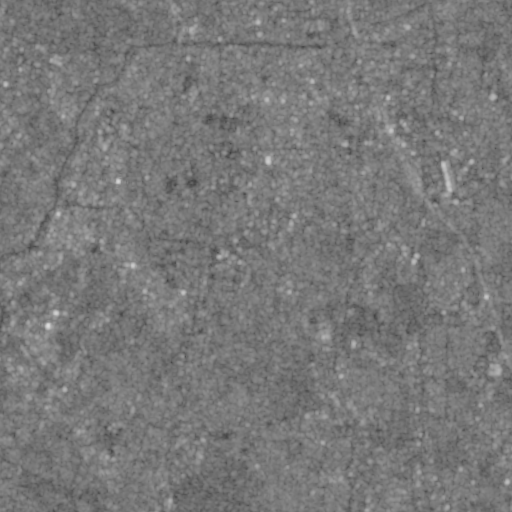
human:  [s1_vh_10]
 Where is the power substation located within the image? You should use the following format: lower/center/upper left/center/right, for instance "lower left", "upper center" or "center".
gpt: The power substation is located in the upper right of the image.
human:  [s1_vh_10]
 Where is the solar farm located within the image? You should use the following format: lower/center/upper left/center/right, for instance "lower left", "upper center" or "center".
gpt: The solar farm is located in the upper center of the image.
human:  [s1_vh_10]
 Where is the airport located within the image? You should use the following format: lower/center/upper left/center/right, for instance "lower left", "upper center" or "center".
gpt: There is no airport in the image.

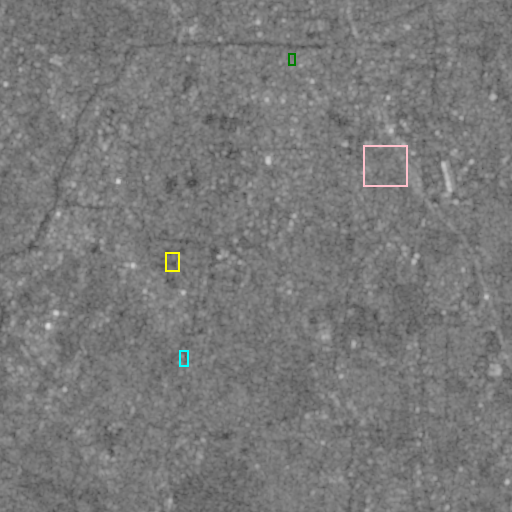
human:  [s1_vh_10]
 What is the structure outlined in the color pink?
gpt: The structure outlined in pink is a crop field.
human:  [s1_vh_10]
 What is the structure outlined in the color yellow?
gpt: The structure outlined in yellow is a park.
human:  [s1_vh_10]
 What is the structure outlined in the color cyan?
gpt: The structure outlined in cyan is a parking lot.
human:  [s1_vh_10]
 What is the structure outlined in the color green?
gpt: The structure outlined in green is a power substation.
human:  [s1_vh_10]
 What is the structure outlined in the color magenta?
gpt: There is no magenta outline.